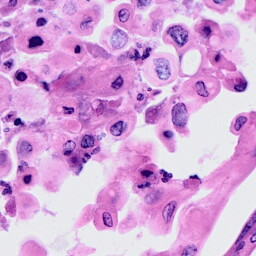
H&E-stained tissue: Cervix